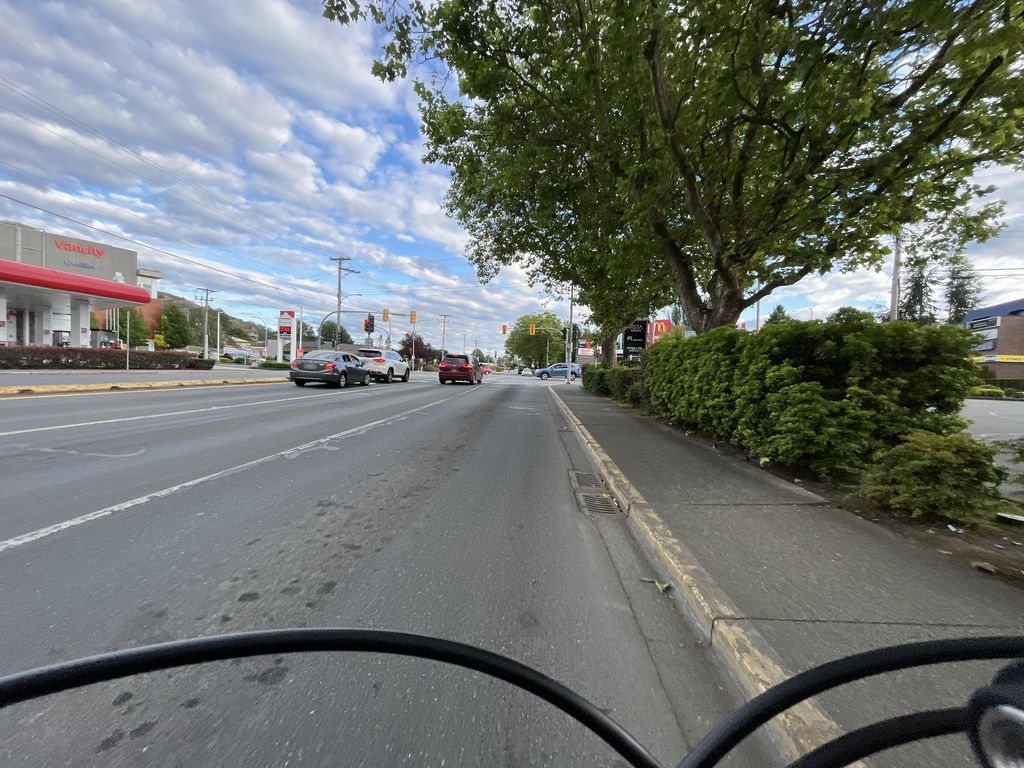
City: victoria